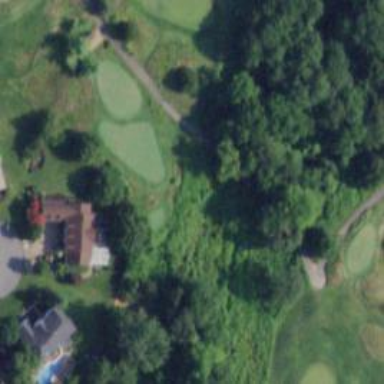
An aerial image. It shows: Path bridge over golf course.